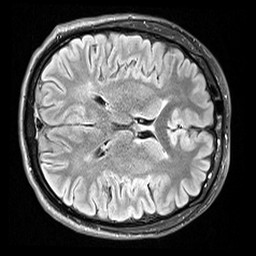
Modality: FLAIR
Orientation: axial
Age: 24
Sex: male
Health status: healthy
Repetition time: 12 s
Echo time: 0.095 s